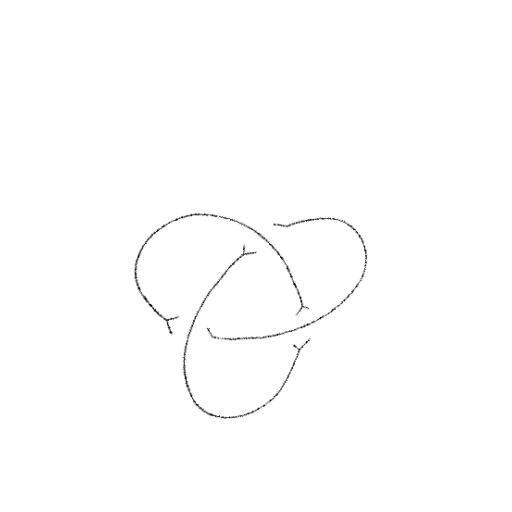
Crossing number: 3